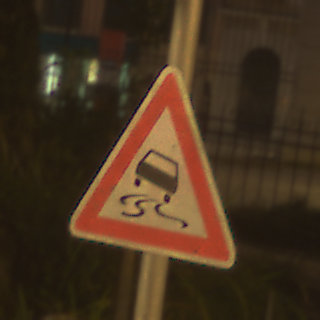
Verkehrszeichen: SchleuderOderRutschgefahr
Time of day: Night
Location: Outdoor (Urban)
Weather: Clear
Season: NotSpecified
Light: Artificial